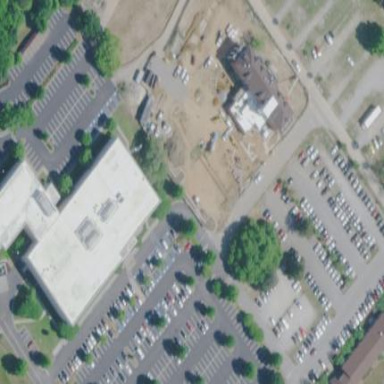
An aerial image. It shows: Commercial building.